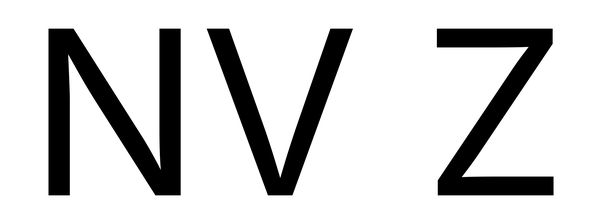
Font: Inter_Regular